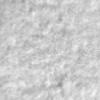
Label: no_change